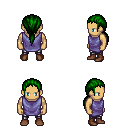
a pixel art fantasy rpg character, male body template, human, tanned skin, chain tabard jacket, metal pants, green ponytail hairstyle, brown shoes, four views (front, back, left, right), 2x2 character sprite sheet, small pixel art, hard edges, no anti-aliasing